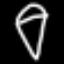
Label: diamond